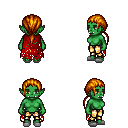
a pixel art fantasy rpg character, female body template, orc, green skin, red tattered cape, gold greaves, dark blonde ponytail hairstyle, white slippers, four views (front, back, left, right), 2x2 character sprite sheet, small pixel art, hard edges, no anti-aliasing